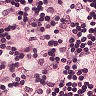
Metastatic tissue present: no